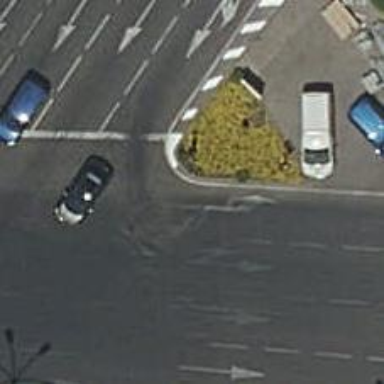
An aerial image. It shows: Kerb barrier.